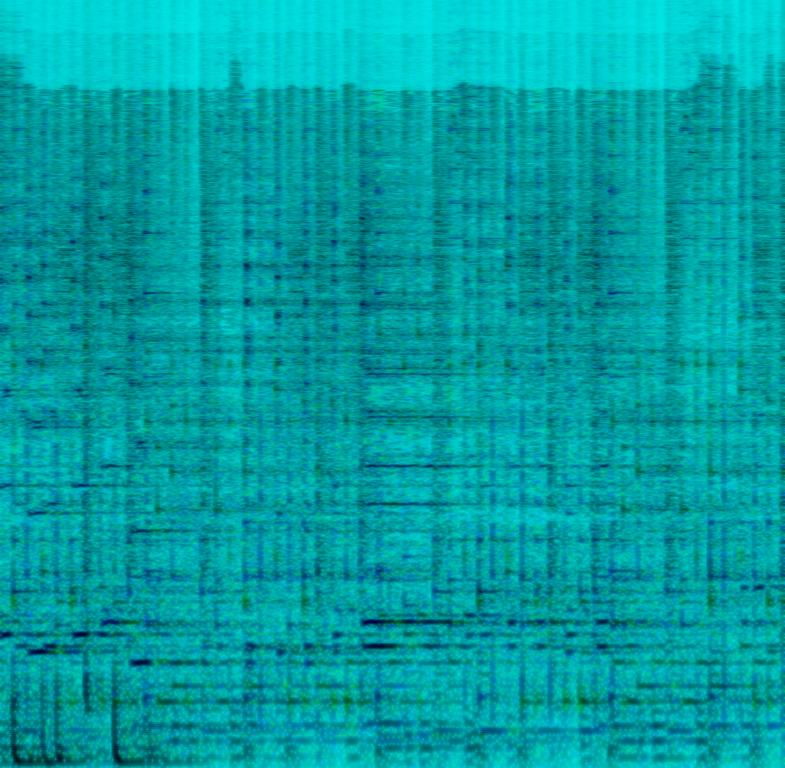
This is a new age piece. There is a flute playing the main melody with a lot of staccato notes. The rhythmic background consists of a medium tempo electronic drum beat with percussive elements all over the spectrum. There is a playful atmosphere to the piece. This piece can be used in the soundtrack of a children's TV show or an advertisement jingle.